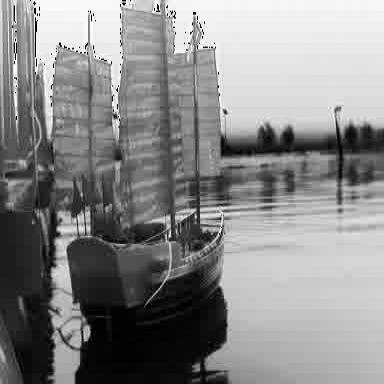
There is a sailboat in the infrared image.